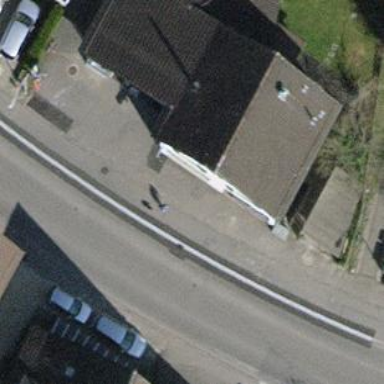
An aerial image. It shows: Detached building.